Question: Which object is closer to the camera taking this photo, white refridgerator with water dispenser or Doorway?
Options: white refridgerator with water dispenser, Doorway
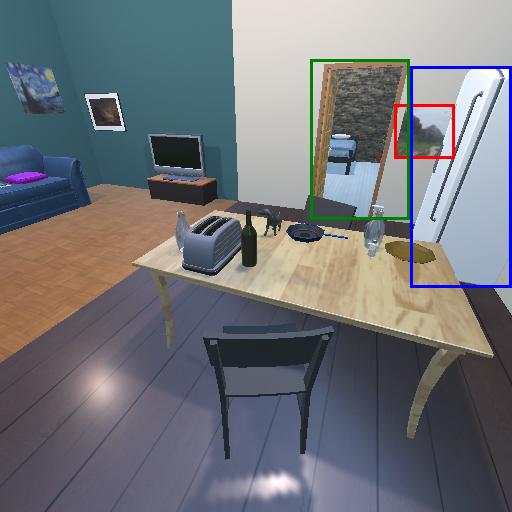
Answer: white refridgerator with water dispenser